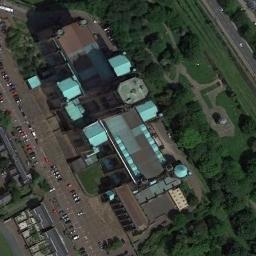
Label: church